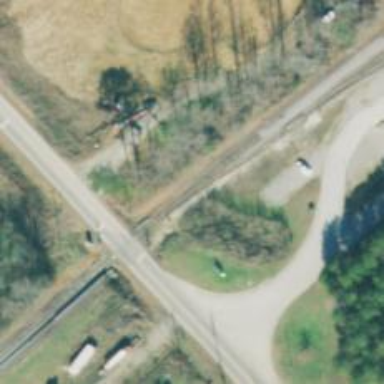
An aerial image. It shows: Railway spur junction.